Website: lowes
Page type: order-returns
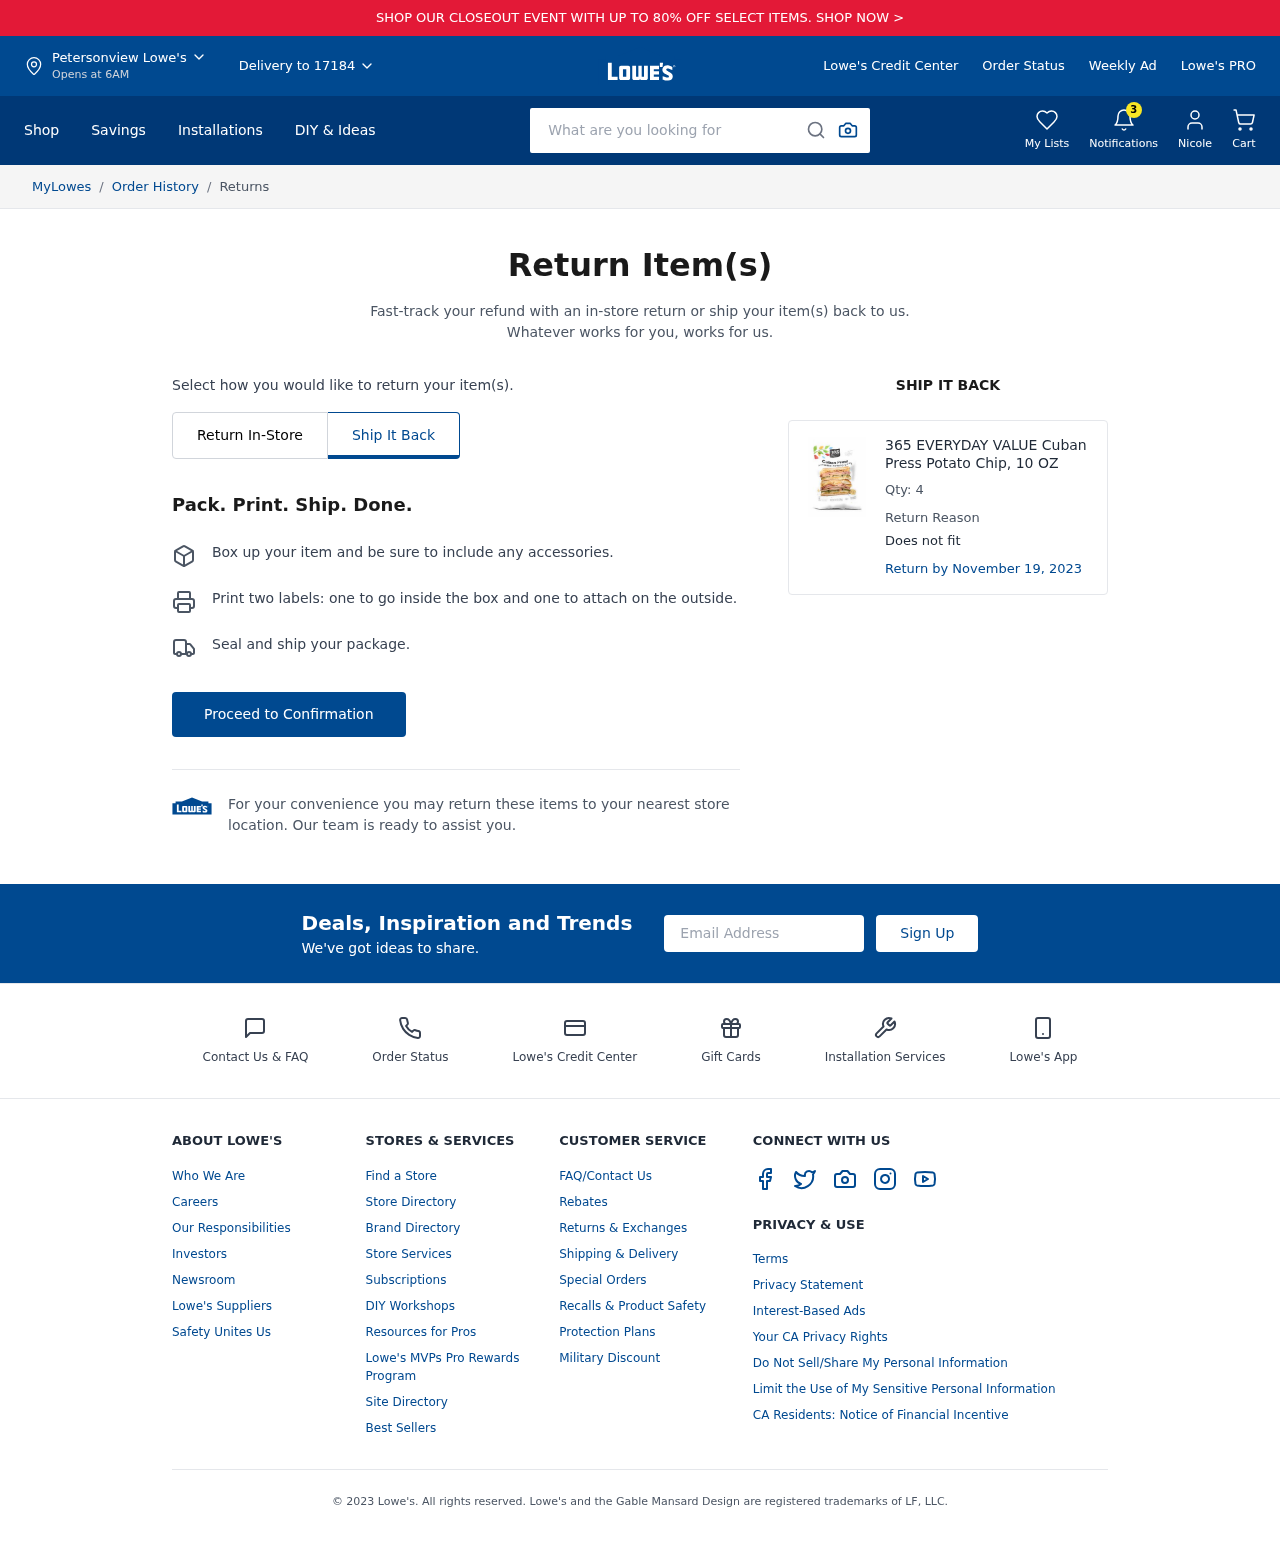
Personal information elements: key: PII_CITY
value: Petersonview
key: PII_EMAIL
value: nicolegarcia@gmail.com
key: PII_FIRSTNAME
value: Nicole
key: PII_POSTCODE
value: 17184
Product elements: key: PRODUCT1_NAME
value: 365 EVERYDAY VALUE Cuban Press Potato Chip, 10 OZ
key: PRODUCT1_QUANTITY
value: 4
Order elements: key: ORDER_RETURN_BY_DATE
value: November 19, 2023
Search elements: key: HEADER_SEARCH
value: What are you looking for
Other elements: key: NOTIFICATION_COUNT
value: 3